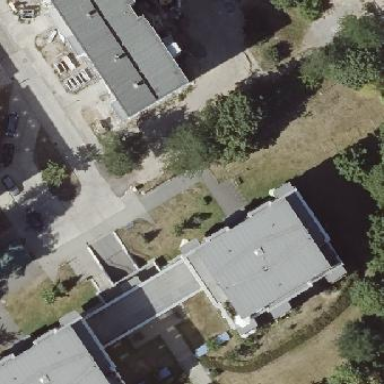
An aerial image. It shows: Flat-roofed apartment building.